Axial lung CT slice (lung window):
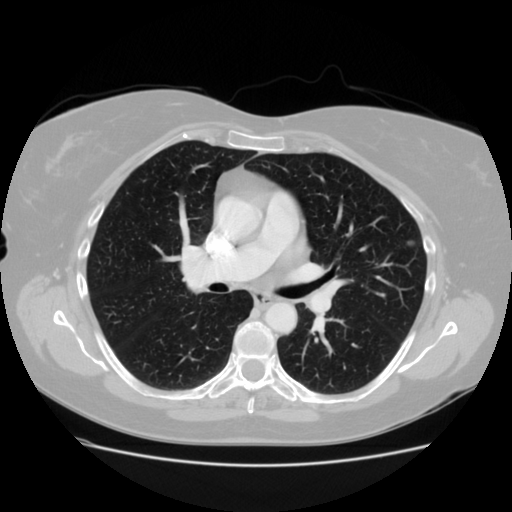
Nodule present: yes
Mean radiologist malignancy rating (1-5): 3